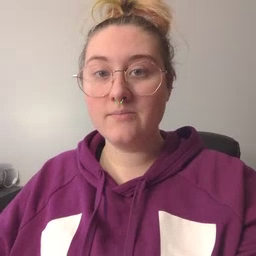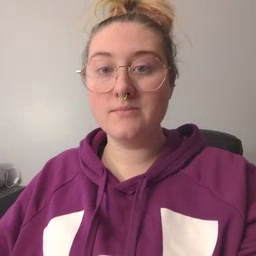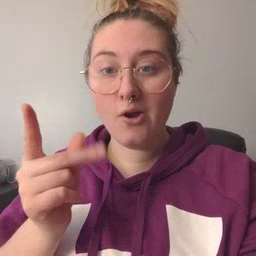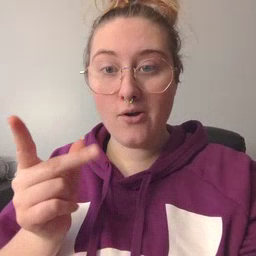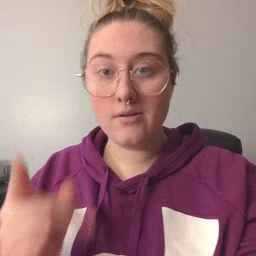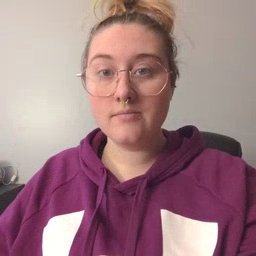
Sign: dog